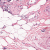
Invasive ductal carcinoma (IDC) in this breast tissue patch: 1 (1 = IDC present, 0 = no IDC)